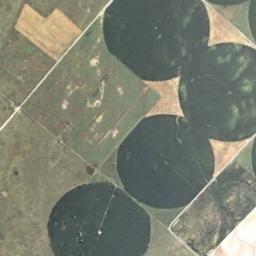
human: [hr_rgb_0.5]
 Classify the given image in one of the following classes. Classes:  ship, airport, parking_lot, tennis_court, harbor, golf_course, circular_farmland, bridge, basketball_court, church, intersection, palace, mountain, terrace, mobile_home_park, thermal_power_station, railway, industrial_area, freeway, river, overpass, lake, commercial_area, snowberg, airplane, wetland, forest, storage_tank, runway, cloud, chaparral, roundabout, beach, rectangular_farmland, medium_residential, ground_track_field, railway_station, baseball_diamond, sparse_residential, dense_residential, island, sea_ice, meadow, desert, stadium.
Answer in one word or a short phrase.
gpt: circular_farmland